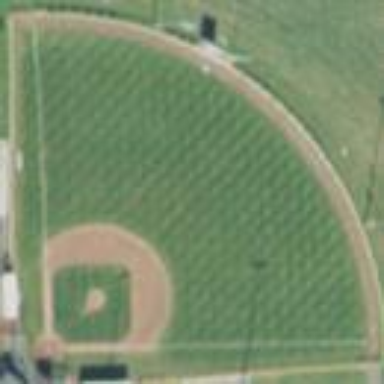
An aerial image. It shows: Baseball pitch for leisure land activities.